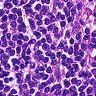
Metastatic tissue present: no